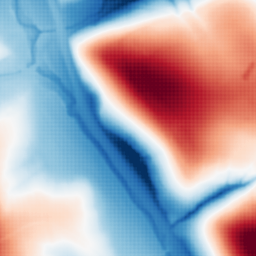
Category: multiscale
Decomposition family: dog_multiscale
Decomposition parameters: sigma_ratio: 2
n_scales: 6
base_sigma: 1
Upsampling method: sinc_blackman
Upsampling parameters: scale: 4
kernel_size: 8
Upsampling scale: 4